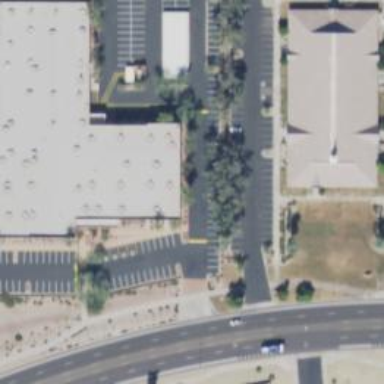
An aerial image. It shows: Flat-roofed commercial building used for commercial purposes.